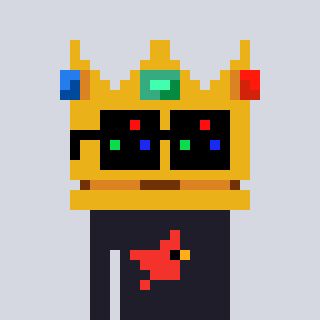
a pixel art character with square black sunglasses, a crown-shaped head and a grayscale-colored body on a cool background